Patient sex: M
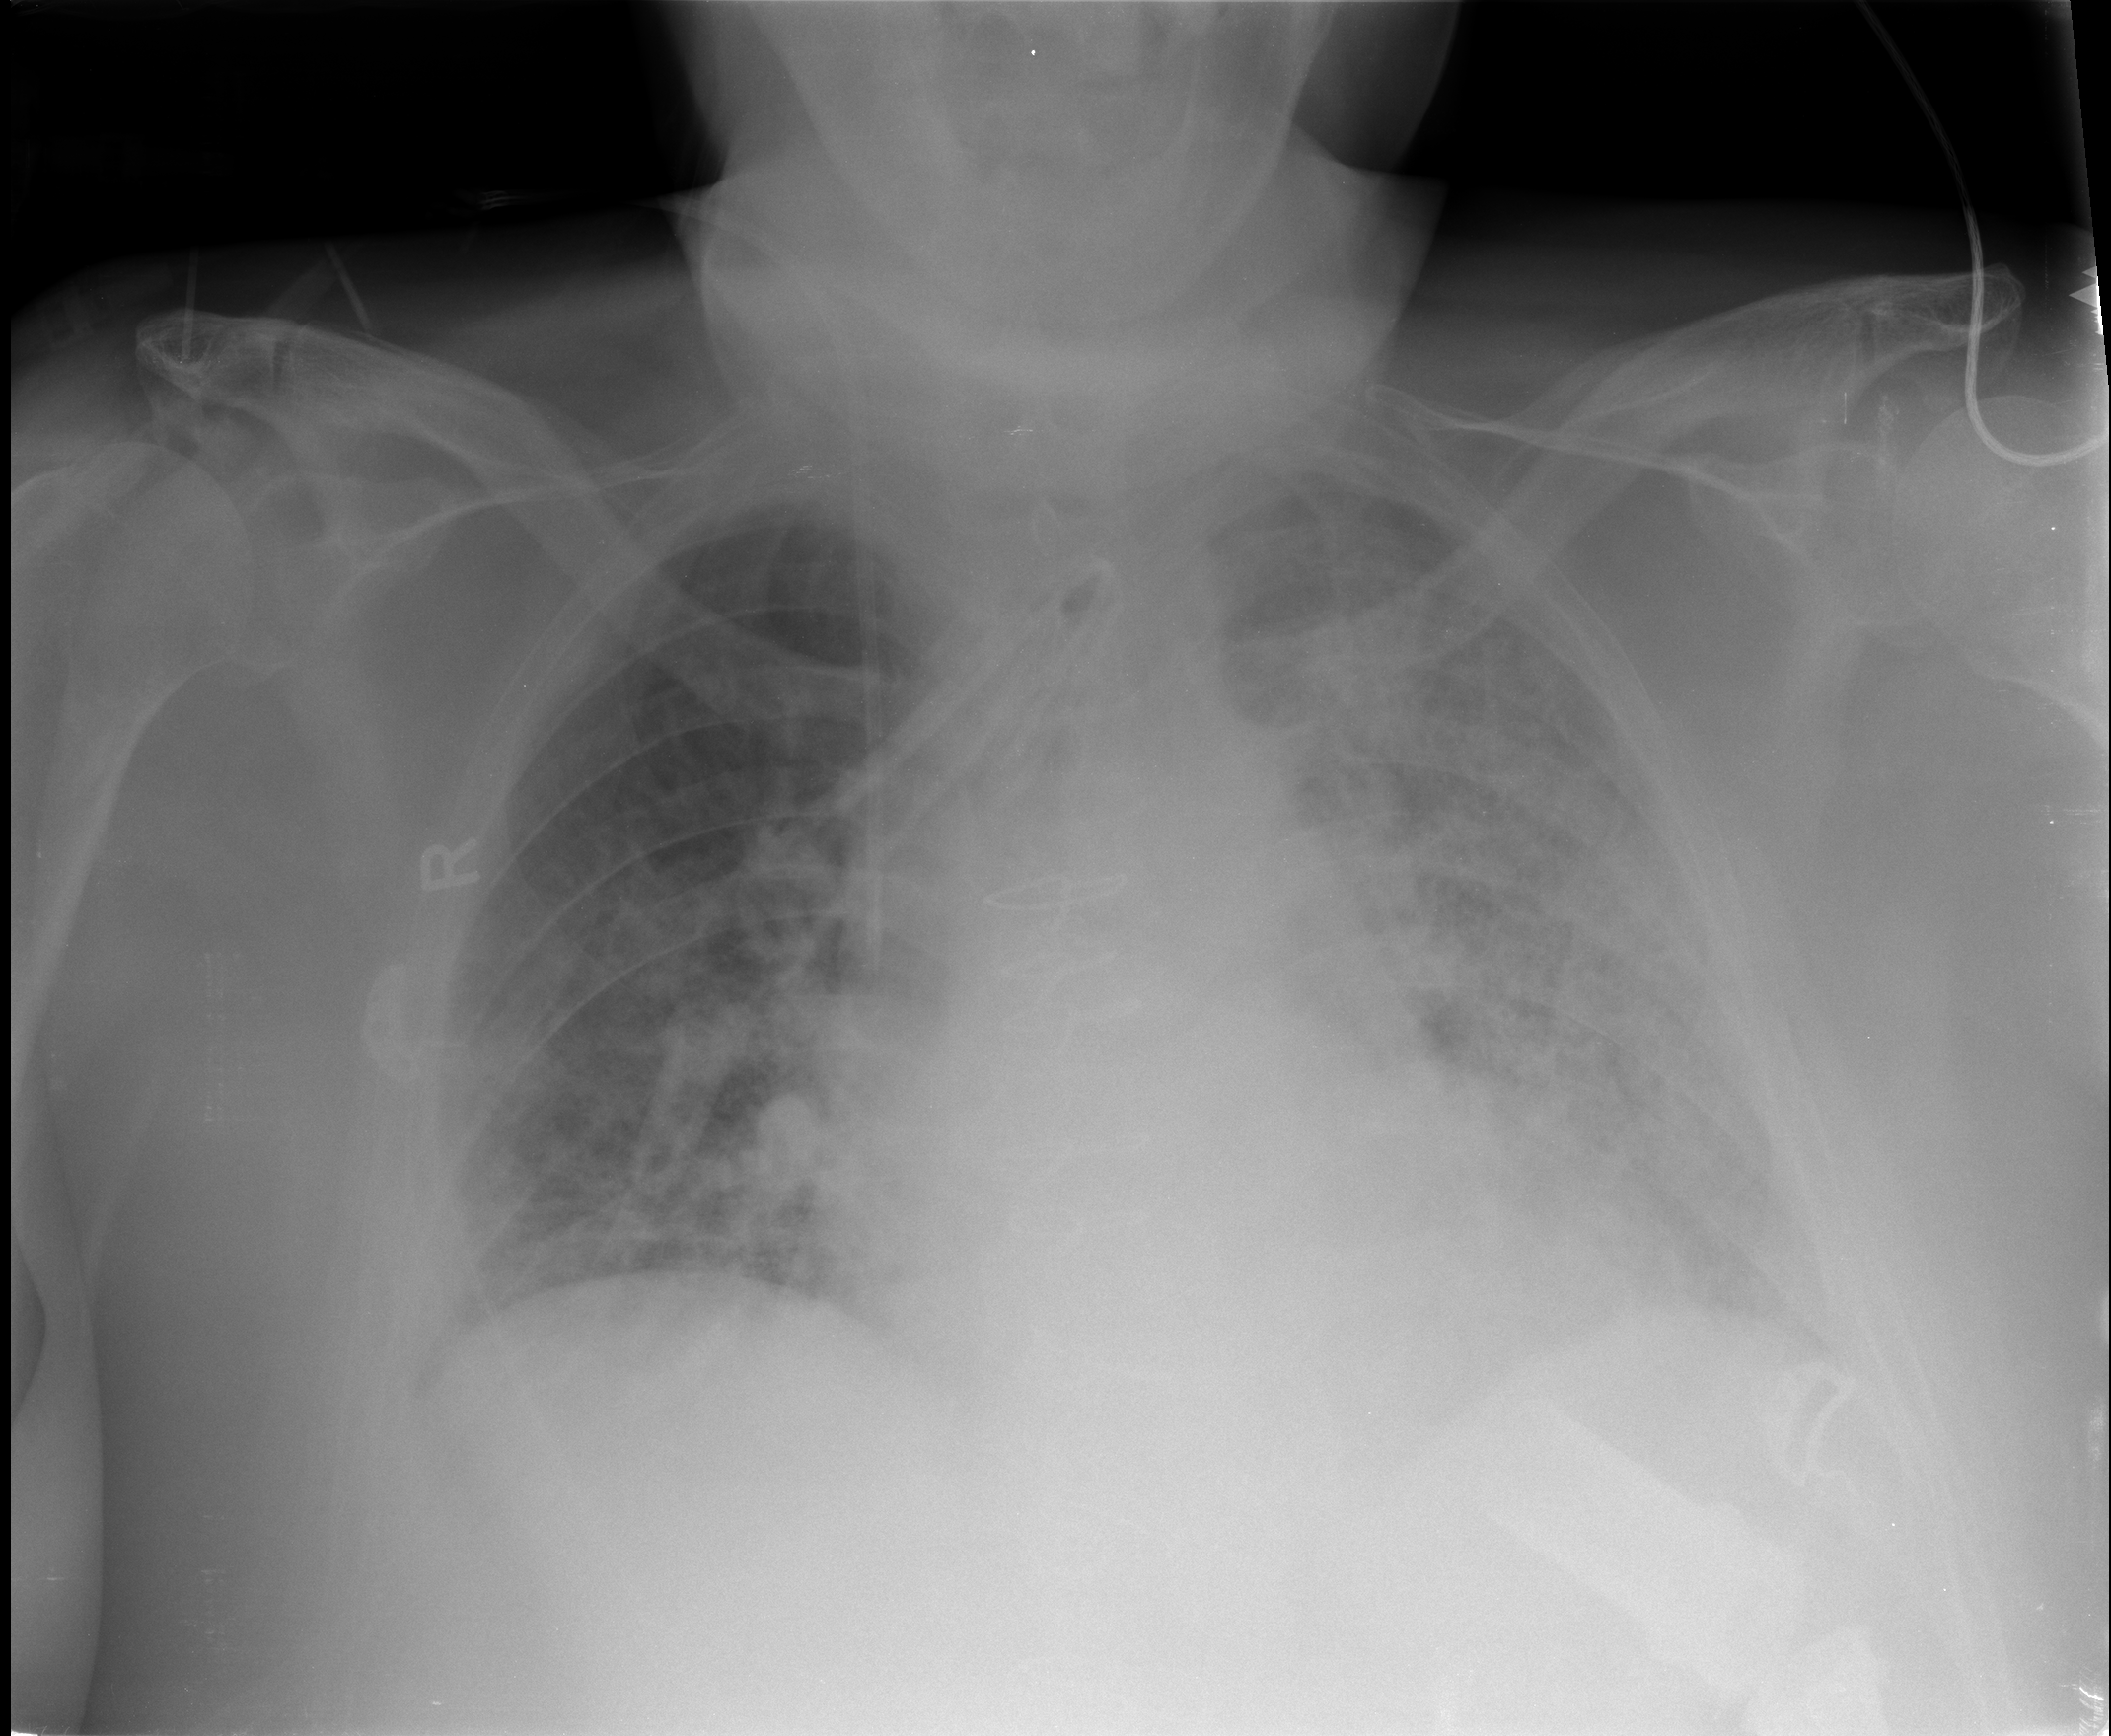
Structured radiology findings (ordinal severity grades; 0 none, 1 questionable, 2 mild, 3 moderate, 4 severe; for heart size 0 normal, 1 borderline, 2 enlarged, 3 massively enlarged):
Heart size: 1
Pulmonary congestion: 2
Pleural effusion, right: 1
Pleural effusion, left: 2
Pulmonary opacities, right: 2
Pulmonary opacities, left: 4
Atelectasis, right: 2
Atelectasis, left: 3